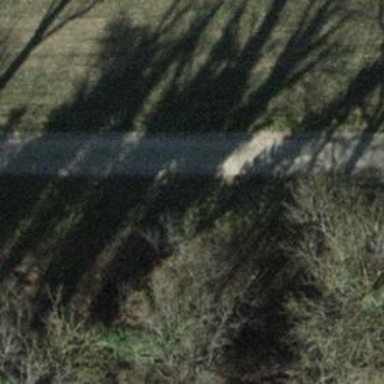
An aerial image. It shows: Bench.